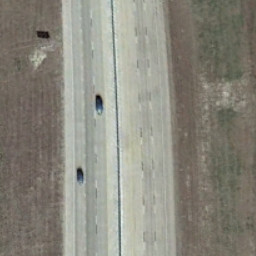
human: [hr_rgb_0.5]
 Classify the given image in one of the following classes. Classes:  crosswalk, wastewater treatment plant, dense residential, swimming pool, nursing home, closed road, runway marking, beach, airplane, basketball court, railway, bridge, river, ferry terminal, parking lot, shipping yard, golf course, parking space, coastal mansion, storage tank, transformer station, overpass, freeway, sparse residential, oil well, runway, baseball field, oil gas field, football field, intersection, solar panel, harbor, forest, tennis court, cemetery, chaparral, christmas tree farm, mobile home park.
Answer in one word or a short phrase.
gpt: freeway